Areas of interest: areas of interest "Swimming Pool"
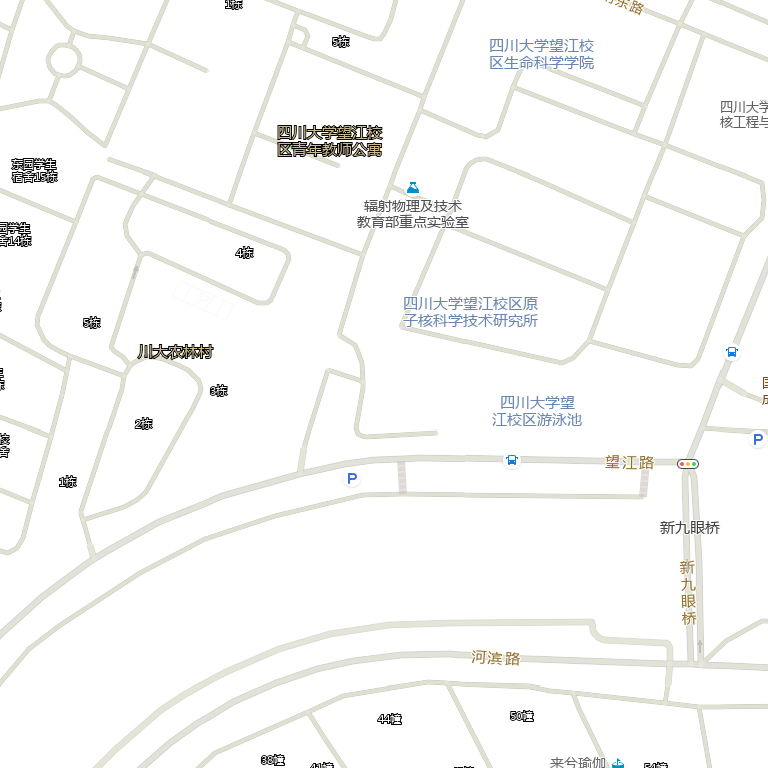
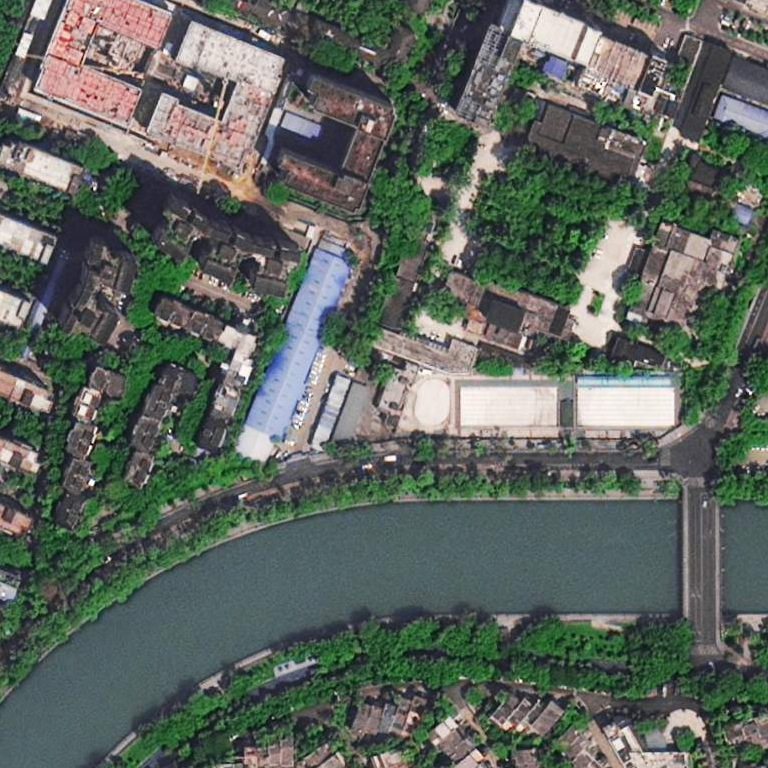